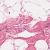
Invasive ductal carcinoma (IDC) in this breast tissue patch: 0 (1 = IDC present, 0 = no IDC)